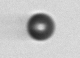
Label: bead